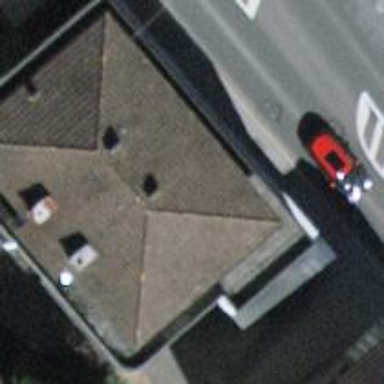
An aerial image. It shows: Restaurant.